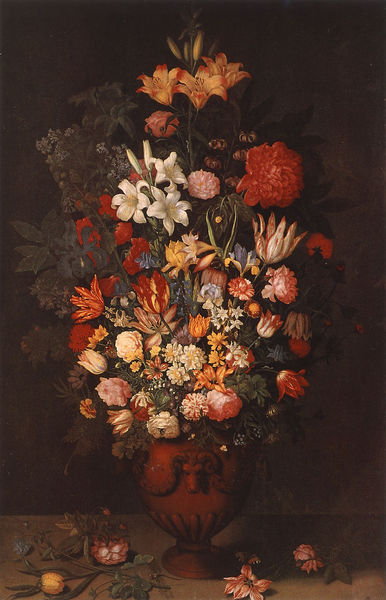
Titel: Große Blumenvase
Künstler: Ambrosius Bosschaert d. Ä.
Institution: Stockholm, Nationalmuseum
Schlagwörter: dunkel, weiß, blumen, blüten, rose, rosen, rot, pflanzen, stilleben, stillleben, vase, relief, tulpen, gesteck, tulpe, arrangement, vergänglichkeit, lilie, iris, nelken, lilien, stier, akelei, widder, widderkopf, wideerkopf